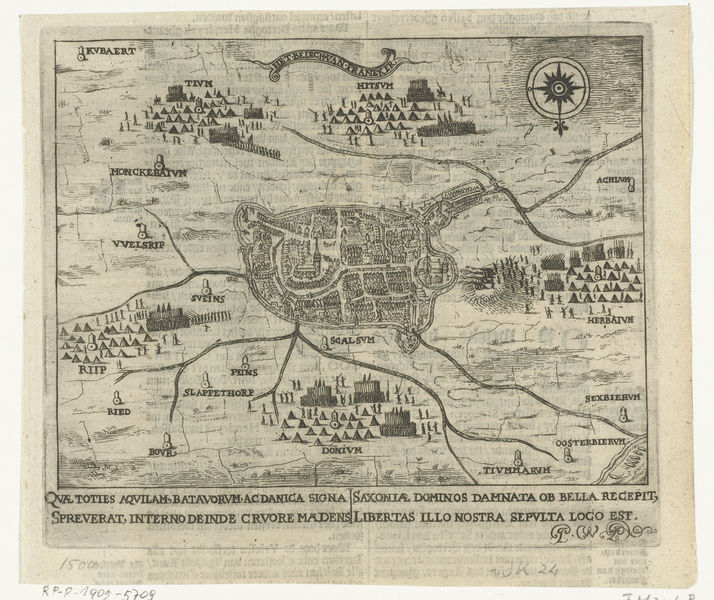
Titel: Beleg van Franeker
Künstler: Pieter Feddes van Harlingen
Standort: Amsterdam
Institution: Rijksmuseum
Schlagwörter: soldaten, kupferstich